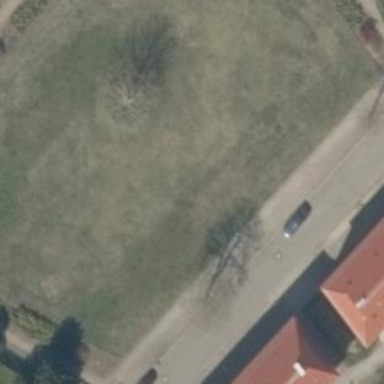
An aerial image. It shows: Park.